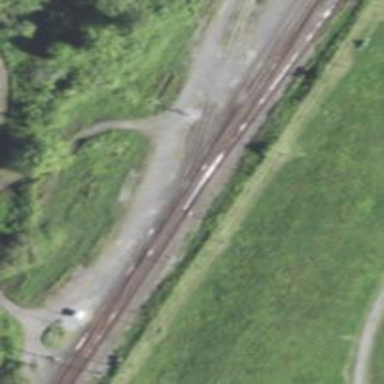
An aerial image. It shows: Site related to the railway.